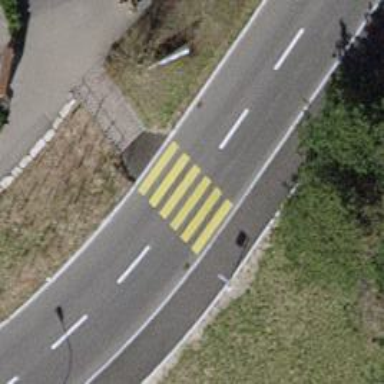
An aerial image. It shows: Asphalt footway with zebra crossing.